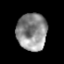
Tissue: prostate
Cell type: T cells
Senescence score: 0.3427
Nuclear area (px): 1091
Mean DAPI intensity: 142.235